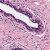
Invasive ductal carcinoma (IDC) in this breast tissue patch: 0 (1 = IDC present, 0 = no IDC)